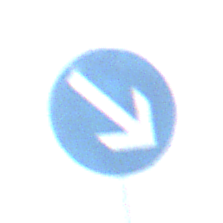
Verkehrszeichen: VorgeschriebeneVorbeifahrtRechts
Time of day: Midday
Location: Roofed (Beach)
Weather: Overcast
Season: NotSpecified
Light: Natural